Chest X-ray. View position: AP
Patient age: 31
Patient sex: F
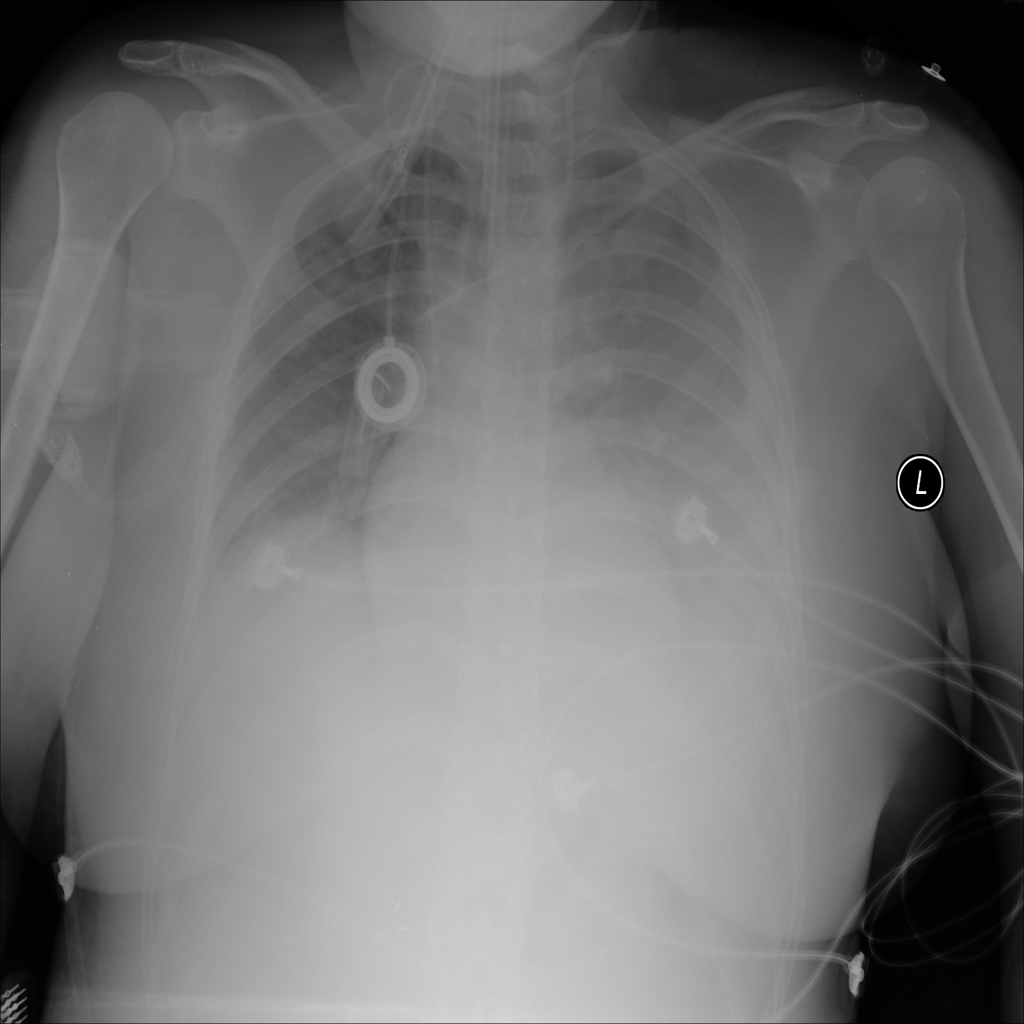
Finding: Pneumothorax